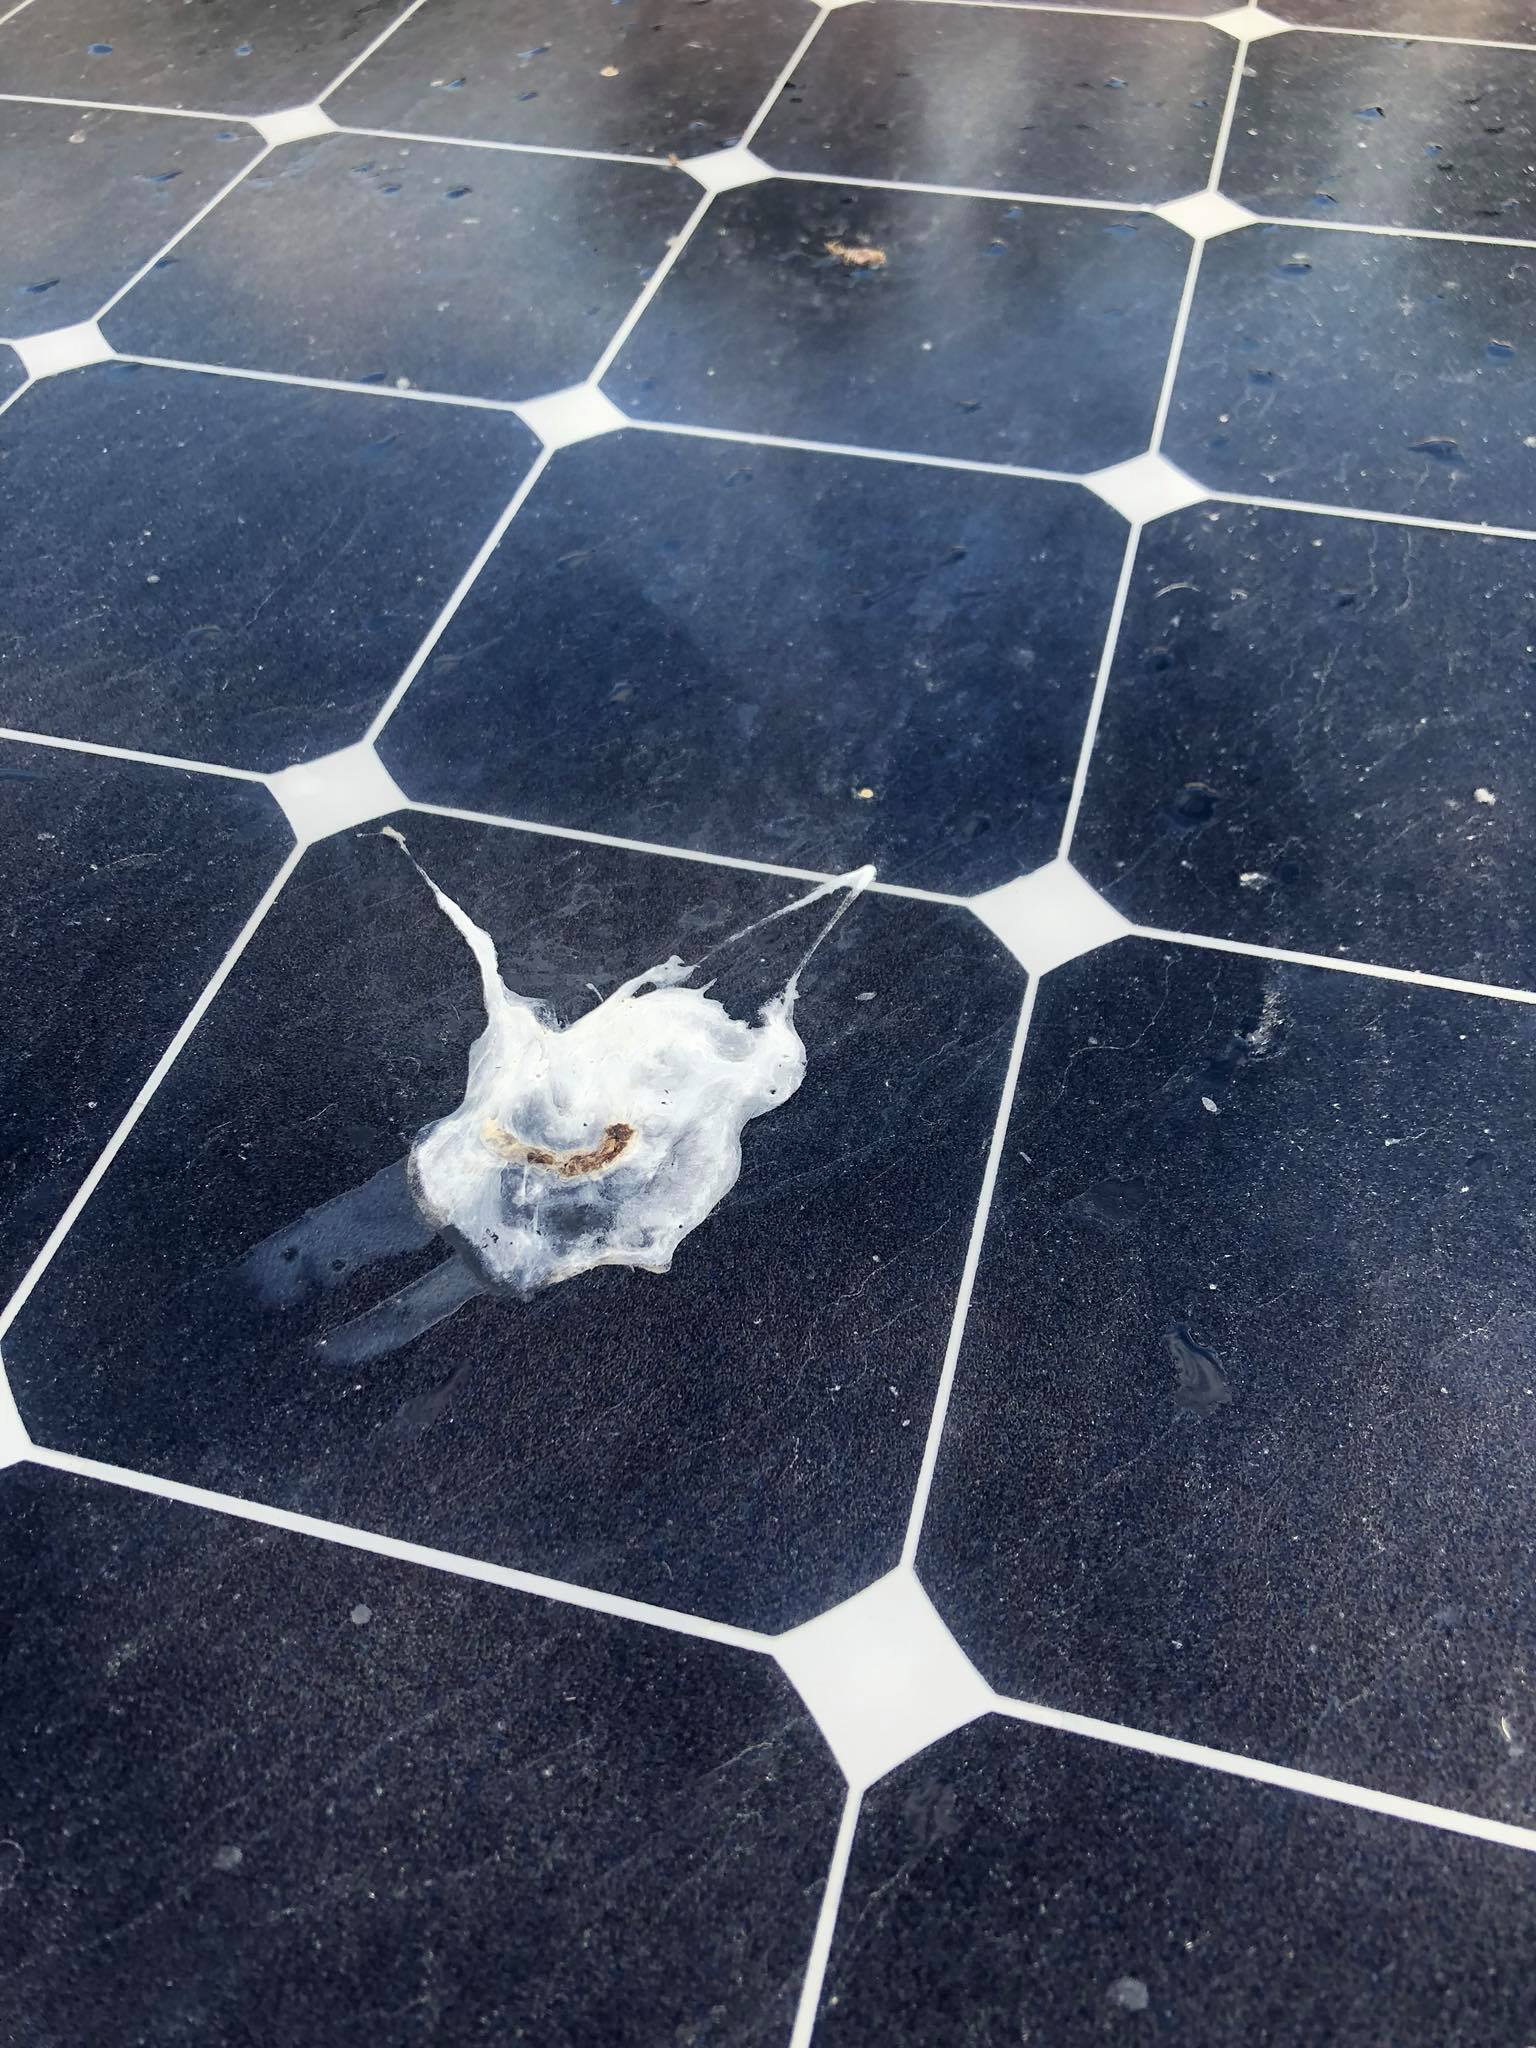
Label: Bird-drop